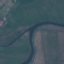
Land use / land cover class: River